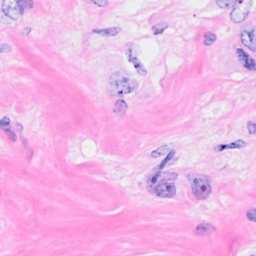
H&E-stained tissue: Breast